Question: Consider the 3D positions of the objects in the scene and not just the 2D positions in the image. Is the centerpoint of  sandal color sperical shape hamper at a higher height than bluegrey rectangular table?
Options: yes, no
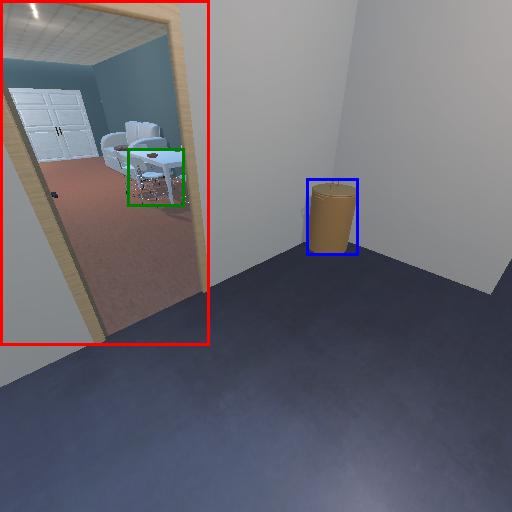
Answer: yes